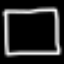
Label: square